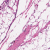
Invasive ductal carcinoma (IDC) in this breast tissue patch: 0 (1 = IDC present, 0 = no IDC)